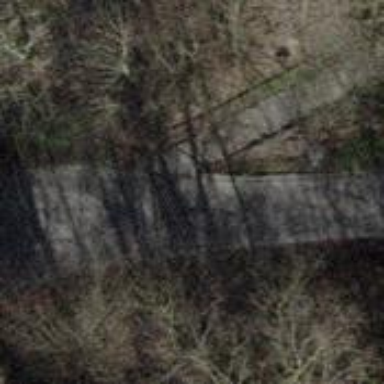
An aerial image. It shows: Road with steps.